Field crop: maize
Growth stage: 2
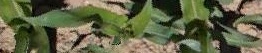
Species: maize